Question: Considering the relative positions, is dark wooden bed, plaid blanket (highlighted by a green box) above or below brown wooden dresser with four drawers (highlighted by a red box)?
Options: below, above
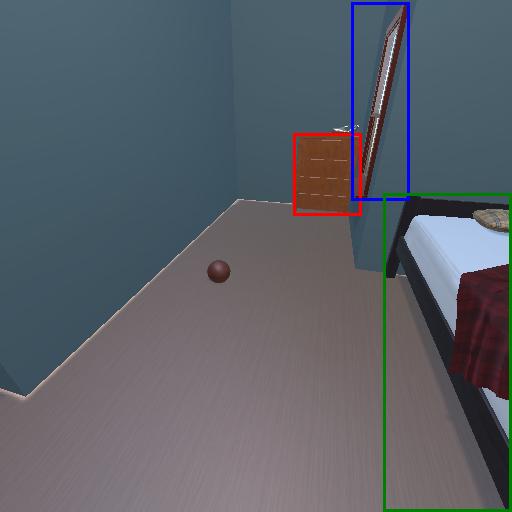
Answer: below